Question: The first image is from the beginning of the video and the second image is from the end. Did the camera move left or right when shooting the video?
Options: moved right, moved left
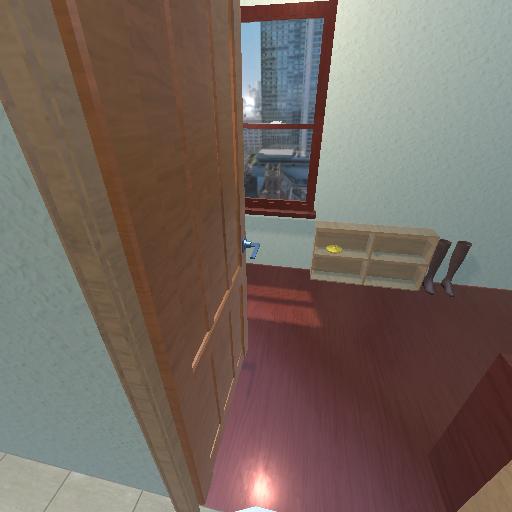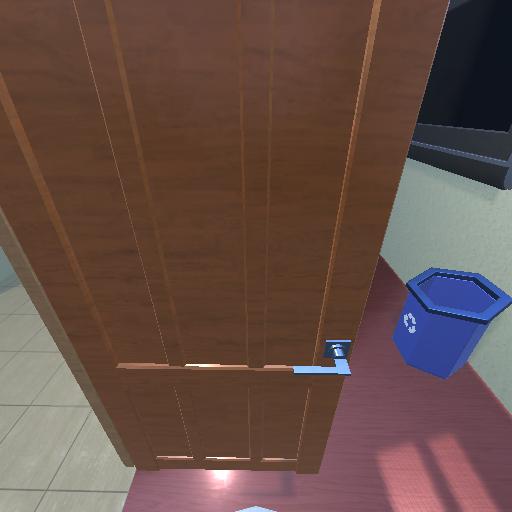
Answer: moved right